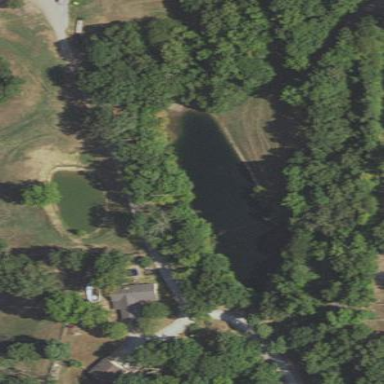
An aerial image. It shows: Serene pond surrounded by nature.